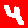
Digit: 4